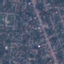
Label: Residential